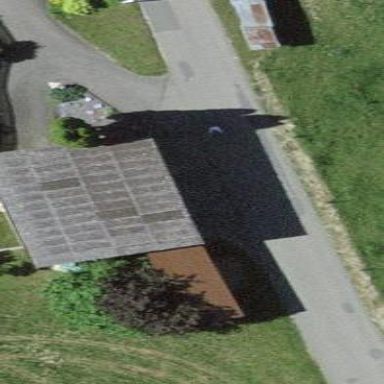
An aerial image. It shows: Shed.